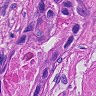
Metastatic tissue present: yes